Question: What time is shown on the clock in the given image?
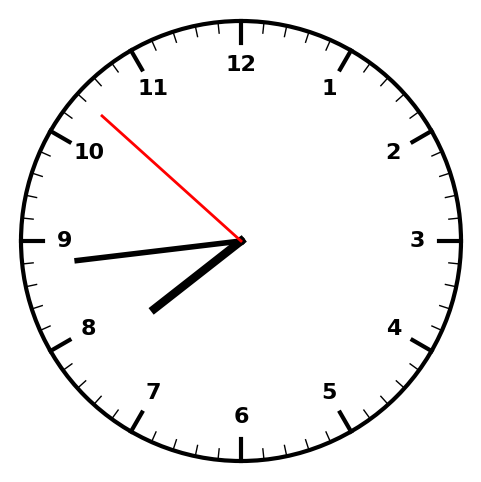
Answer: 07:43:52